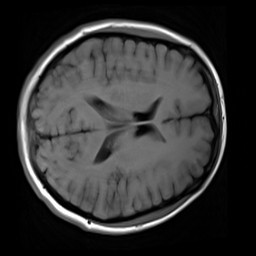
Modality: T1w
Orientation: axial
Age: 26
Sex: female
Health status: healthy
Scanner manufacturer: siemens
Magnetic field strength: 3 T
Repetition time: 4.1 s
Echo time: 0.0085 s